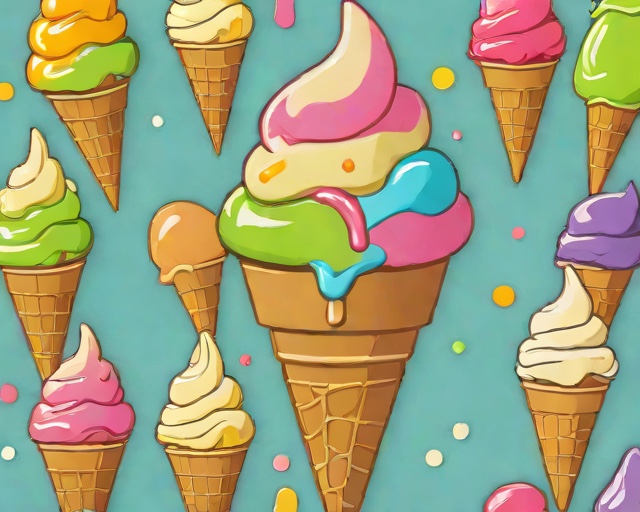
Category: Summer